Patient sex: F
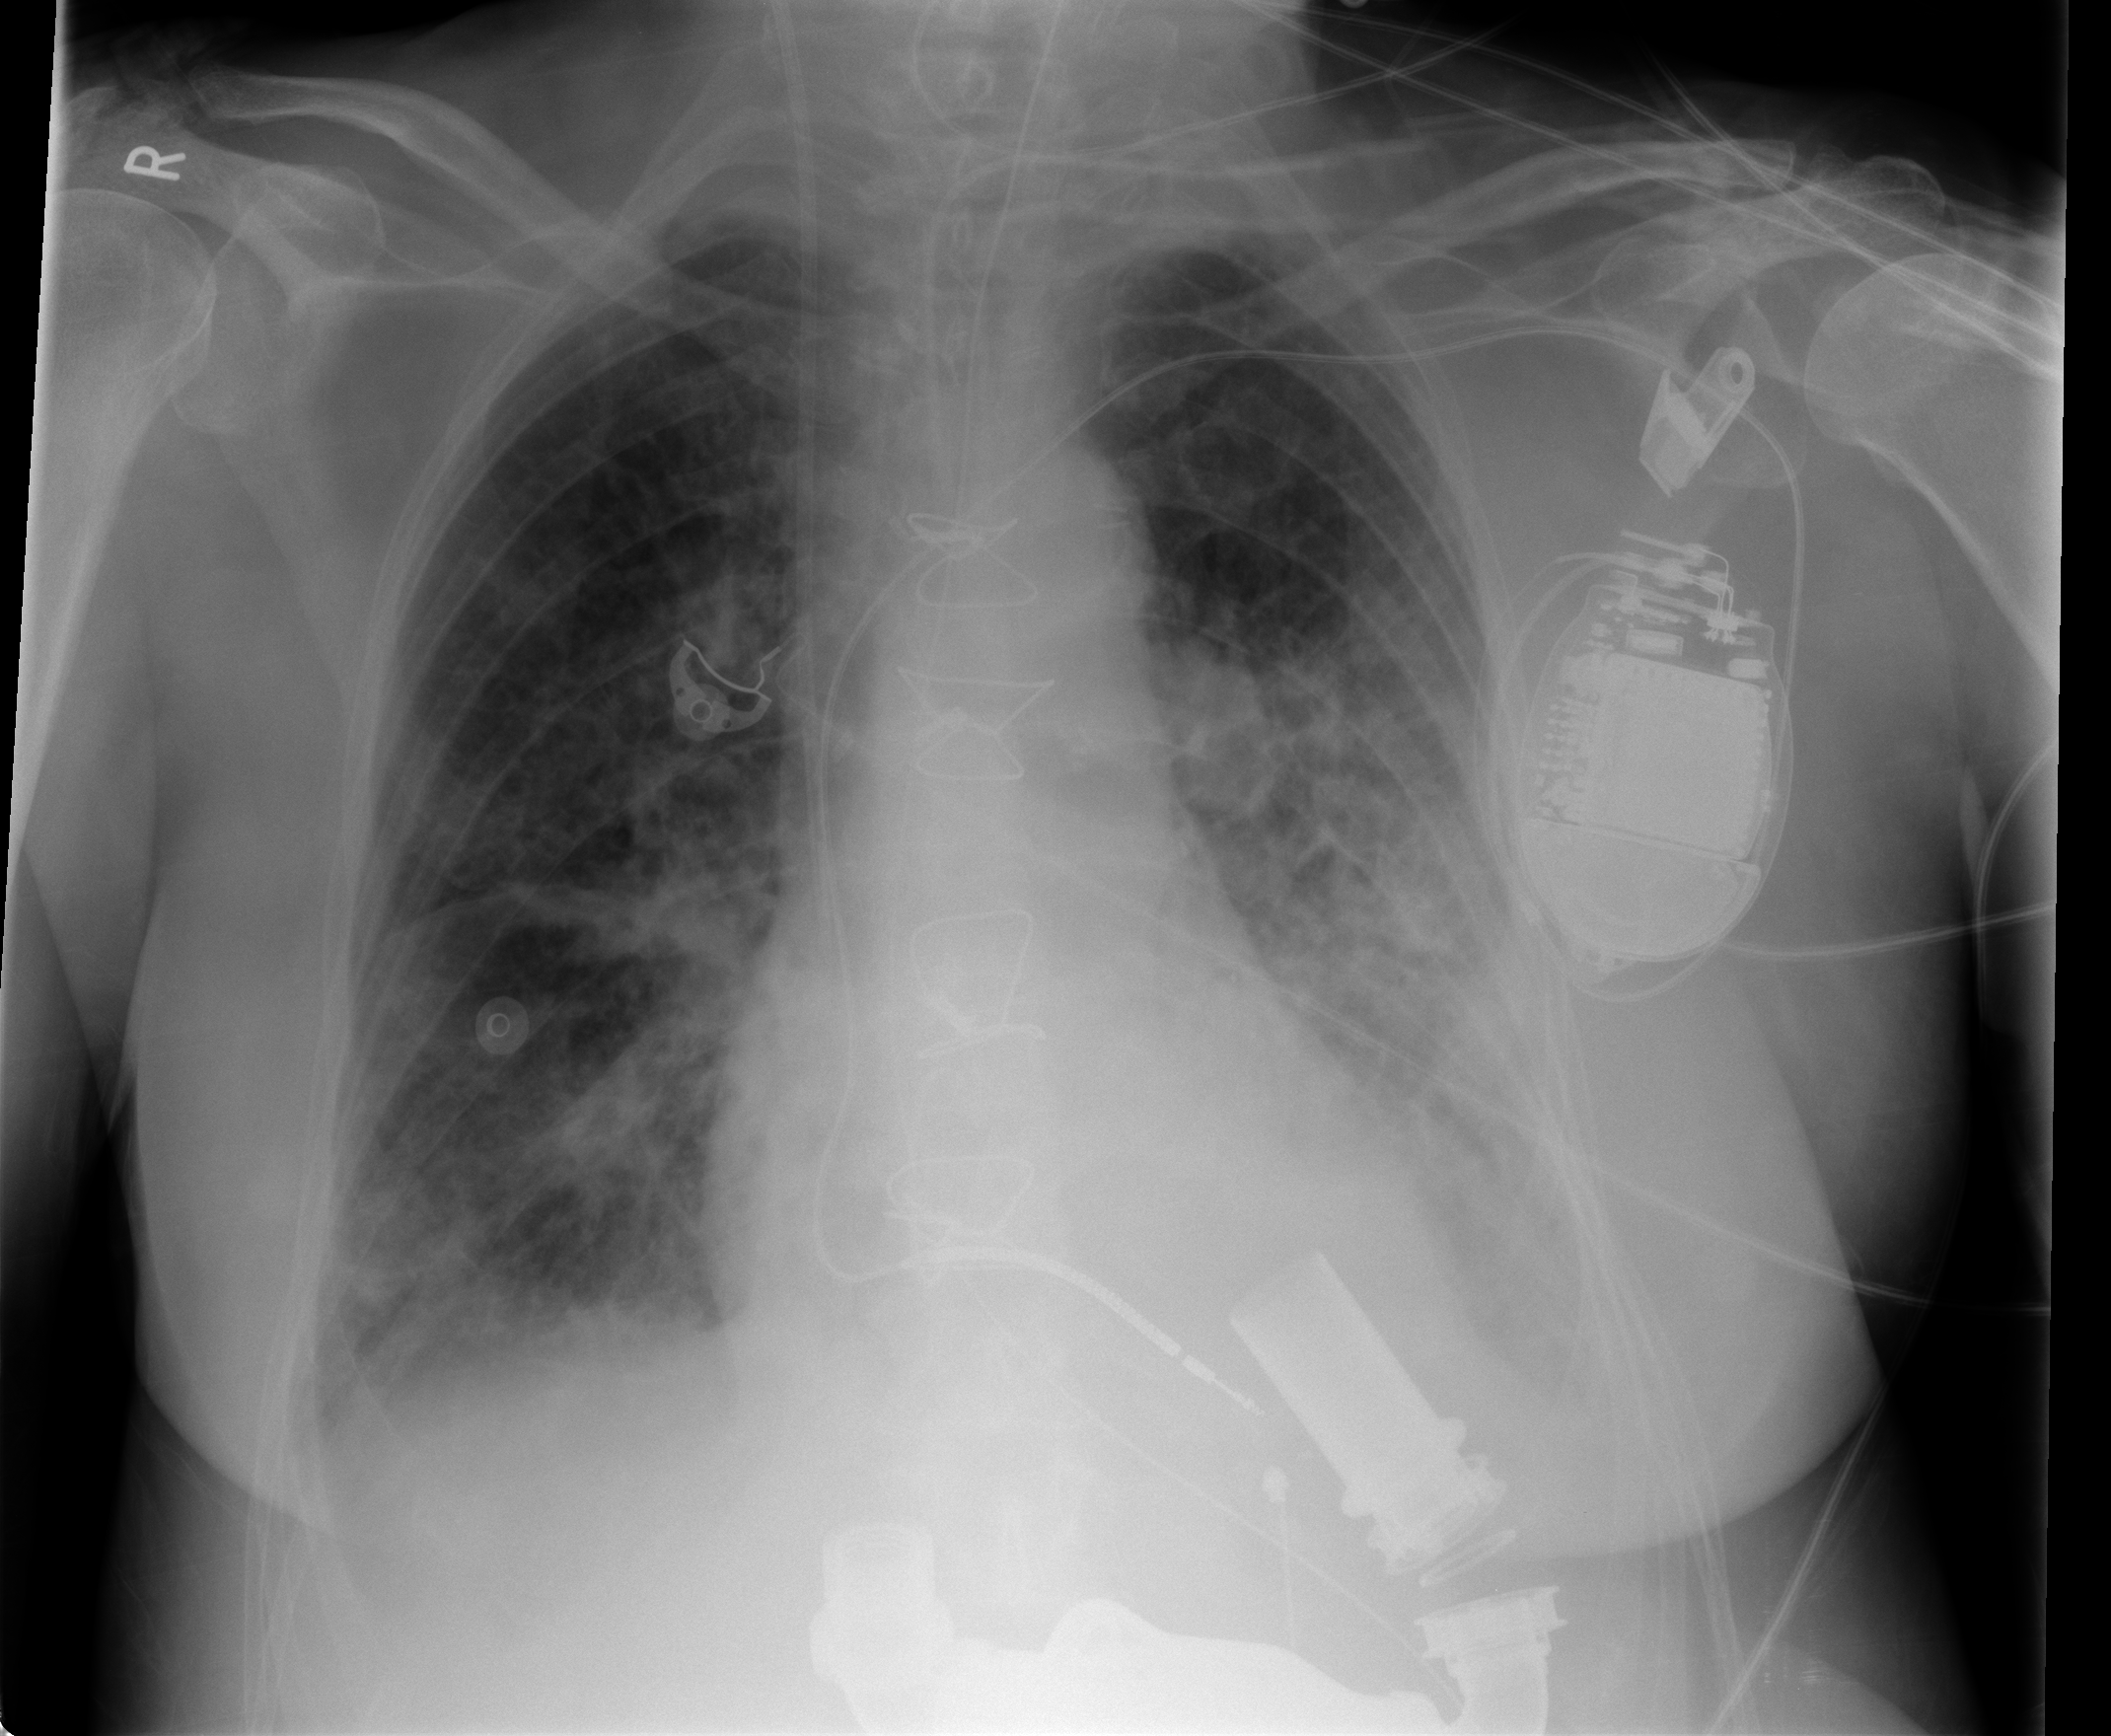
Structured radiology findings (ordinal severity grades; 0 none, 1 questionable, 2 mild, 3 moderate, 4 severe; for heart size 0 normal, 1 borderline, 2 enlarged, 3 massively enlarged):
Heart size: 0
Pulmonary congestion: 3
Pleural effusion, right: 1
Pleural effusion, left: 2
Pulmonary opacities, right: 3
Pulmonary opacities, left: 3
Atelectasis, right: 2
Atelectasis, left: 3